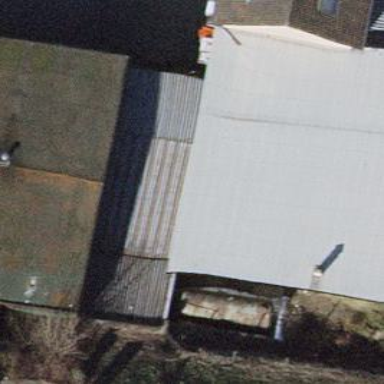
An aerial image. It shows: Commercial building.